Field crop: maize
Growth stage: 2
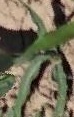
Species: maize